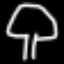
Label: mushroom